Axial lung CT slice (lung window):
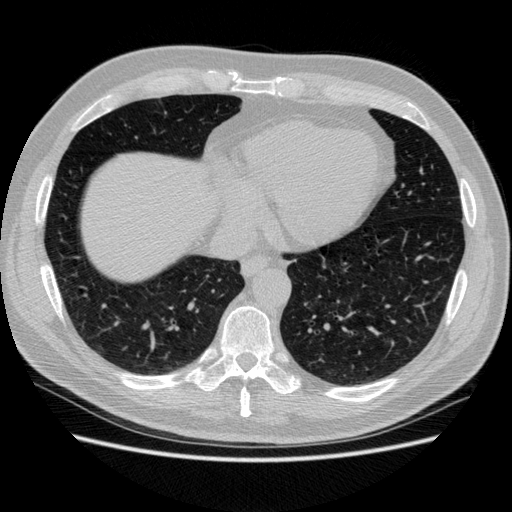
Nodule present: no